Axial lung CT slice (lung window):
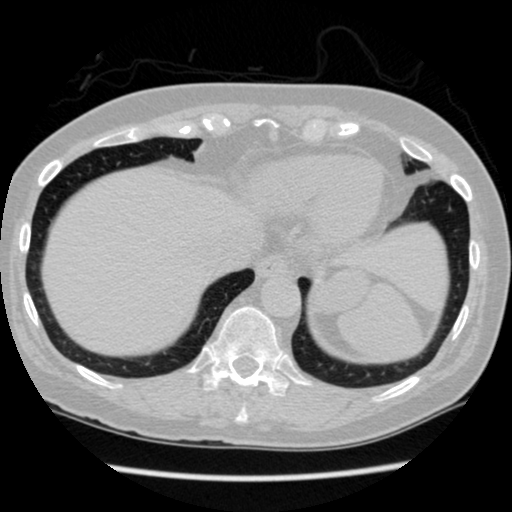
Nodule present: no